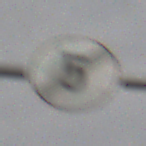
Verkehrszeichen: EndeGeschwindigkeit5
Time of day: MorningAfternoon
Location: Outdoor (Suburban)
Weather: Overcast
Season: NotSpecified
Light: Natural